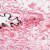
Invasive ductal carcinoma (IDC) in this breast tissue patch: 0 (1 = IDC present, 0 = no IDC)